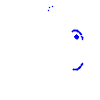
Particle: kaon